Current action and preconditions to check: trajectory_clear

Your task: For each precondition in the list above, predict whether it will hold at this action.

Consider the current scene as observed from the mobile robot's camera, and analyze the predicted future states of all dynamic agents (e.g., people, animals, vehicles, or any moving entities) within the NEXT SECOND.

IMPORTANT: Only answer "very likely" if you are absolutely certain—based on strong, clear evidence—that a dynamic agent will violate the precondition in the predicted future state. Do NOT answer "very likely" for unlikely, ambiguous, or low-probability risks.

Ask yourself for each precondition: Is there a high probability, with clear and convincing evidence, that the predicted future states of any dynamic agent will interfere with the predicted future state of the currently executing action within the NEXT SECOND, causing that precondition to fail?

Assess the risk level based on these predictions. Use "likely" or "very likely" if motions create a clear risk of interference.

Use "neutral" or "improbable" if agents are nearby but their predicted paths are clearly diverging or non-conflicting.

Failure Risk Categories: "very improbable", "improbable", "neutral", "likely", "very likely"

Answer Format: Output ONLY the probability_of_failure value from these categories: "very improbable", "improbable", "neutral", "likely", "very likely"

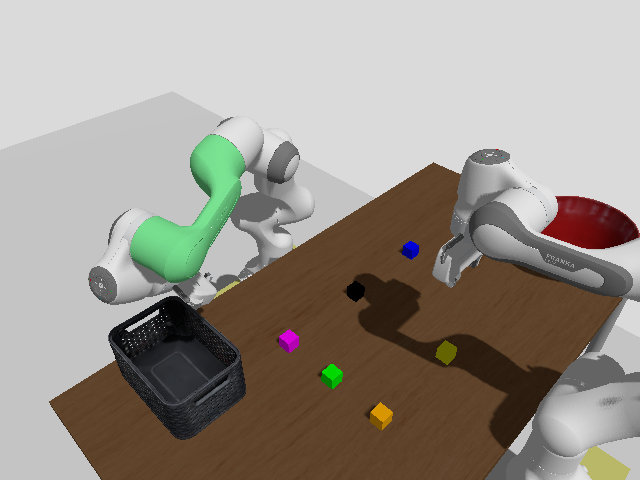

Answer: very improbable